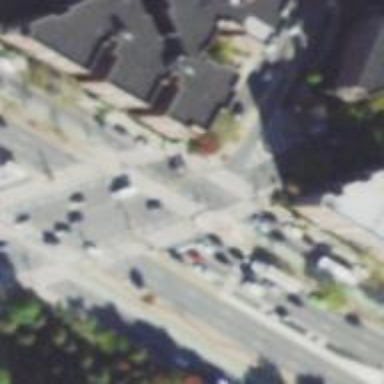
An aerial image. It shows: Footway located on traffic island.